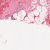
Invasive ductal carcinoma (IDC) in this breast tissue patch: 0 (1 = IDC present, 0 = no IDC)